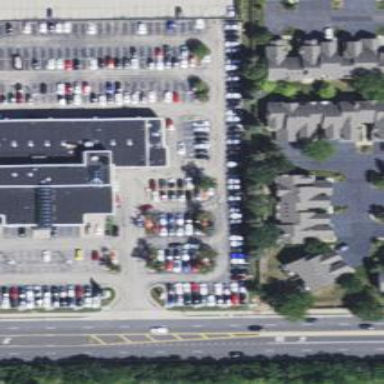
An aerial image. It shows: Retail building with car shop.